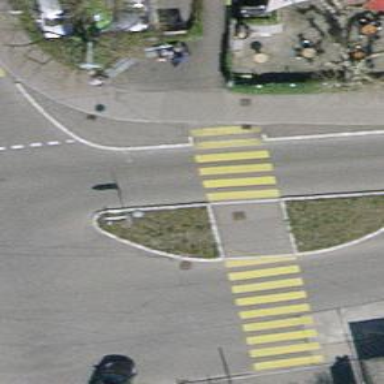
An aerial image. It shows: Kerb serving as barrier.